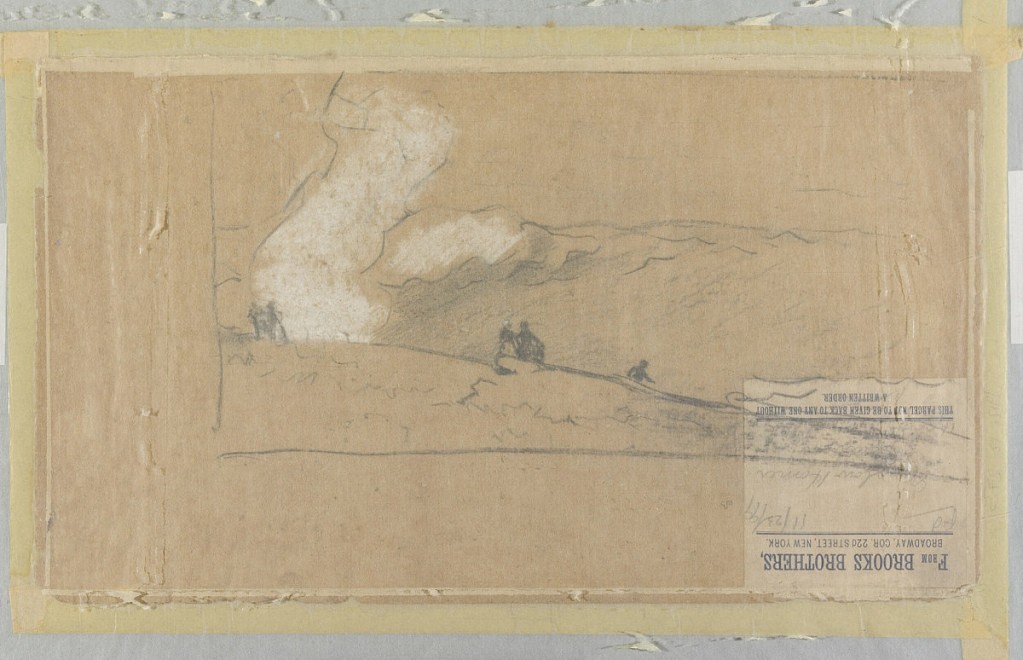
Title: Rough Sea Breaking upon Shore
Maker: Winslow Homer, American, 1836–1910
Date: ca. 1900
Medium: Black and white chalk on cardboard
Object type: Drawing
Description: Sketch of a rough sea breaking upon the shore with four figures visible in the foreground.